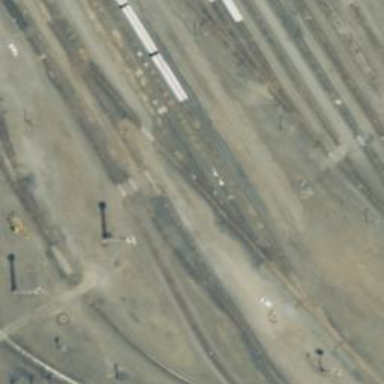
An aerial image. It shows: Railway yard used for servicing trains.